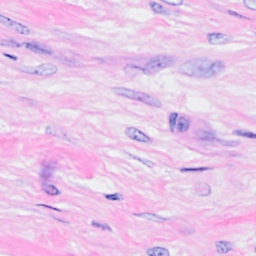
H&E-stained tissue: Breast